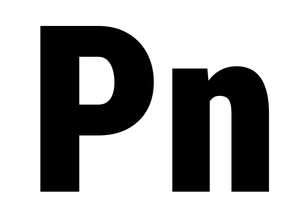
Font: Roboto_Condensed_Black